Question: I have showtimes table for movies & cinemas in database and I need to make option to edit showtime for next week without publish it.. what's the best solution ? create another table ?
my database:

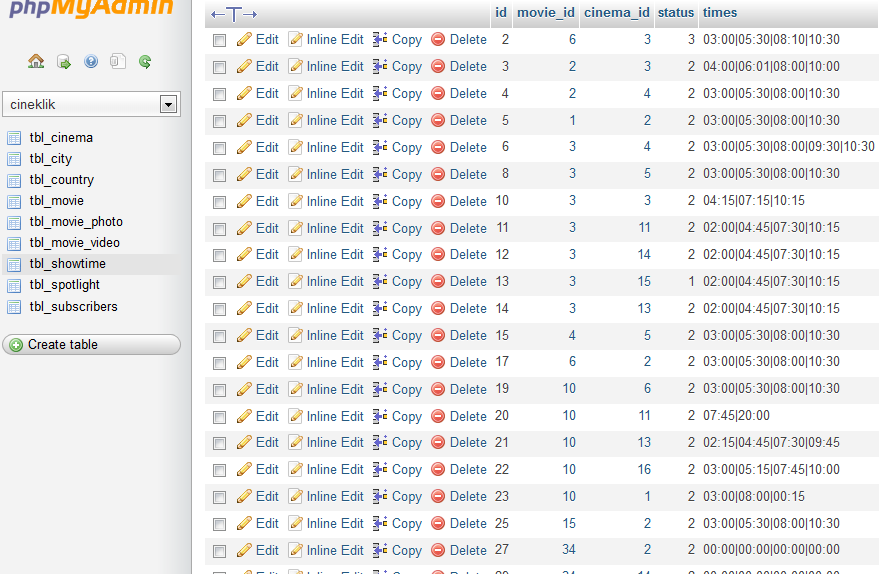
Answer: (before updating), It's better to use another table, but , it's better to use a flag 'published' (new column in the table), and when any one update the values, set the 'published' flag to zero, then the admin should check it to set the 'published' flag to '1'. In user page only show records with published=1.